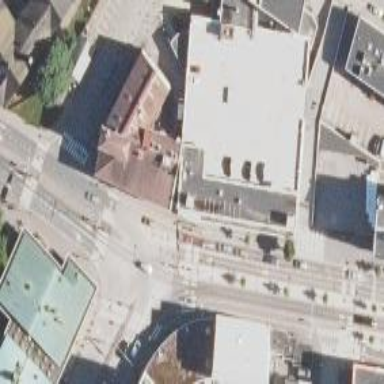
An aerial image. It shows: Commercial building.